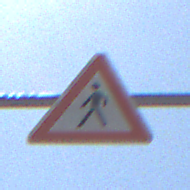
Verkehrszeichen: FussgaengerRechts
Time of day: Midday
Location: Outdoor (RoadRail)
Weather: Clear
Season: Summer
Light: Natural